Field crop: maize
Growth stage: 2
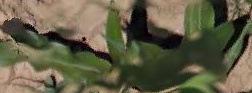
Species: maize